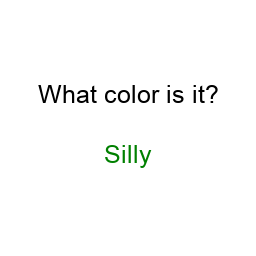
Color: green
Background color: white
Question text color: black